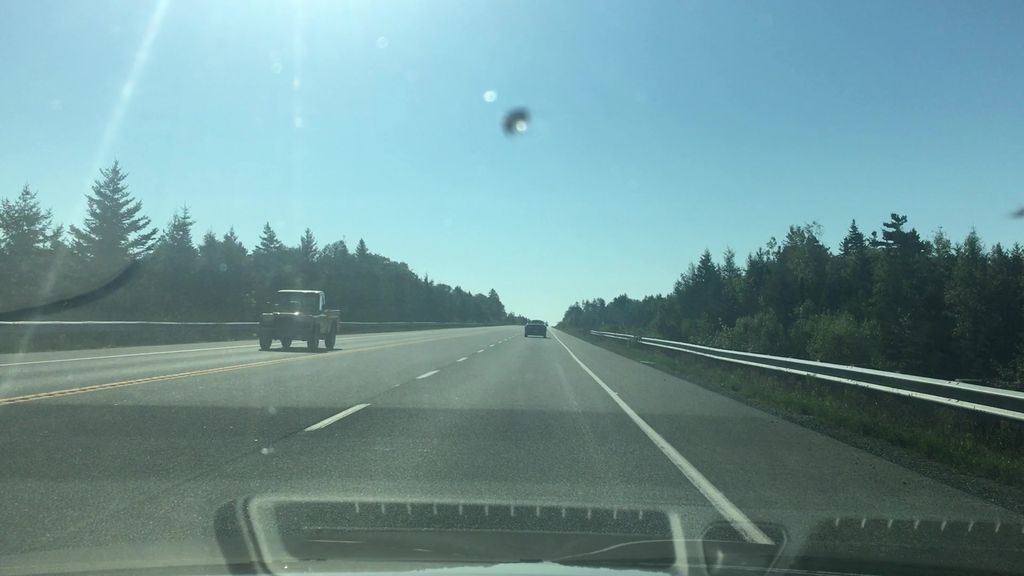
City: halifax